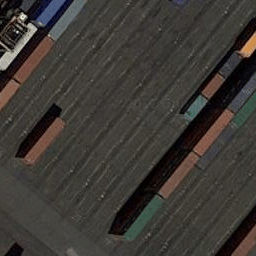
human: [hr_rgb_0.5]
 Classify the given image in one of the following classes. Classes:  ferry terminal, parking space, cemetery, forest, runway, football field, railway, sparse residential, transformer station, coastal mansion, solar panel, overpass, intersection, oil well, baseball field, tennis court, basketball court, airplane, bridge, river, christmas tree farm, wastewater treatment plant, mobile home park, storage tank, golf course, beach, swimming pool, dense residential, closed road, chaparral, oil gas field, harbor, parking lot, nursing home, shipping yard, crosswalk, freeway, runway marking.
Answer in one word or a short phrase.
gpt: shipping yard